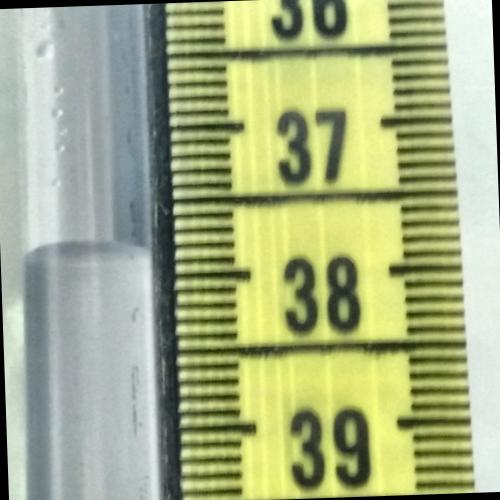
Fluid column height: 37.8 cm